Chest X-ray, AP view. Patient: 56 years old, sex F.
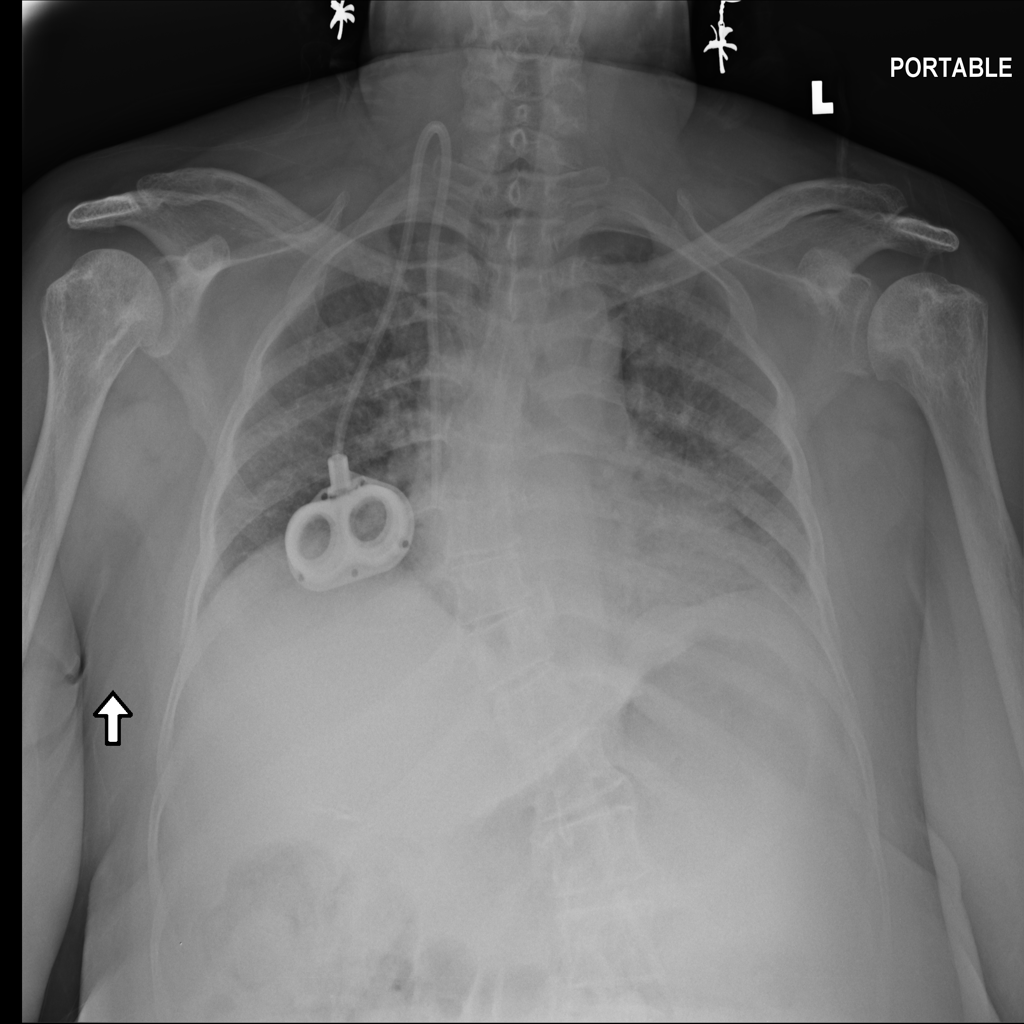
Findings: Infiltration